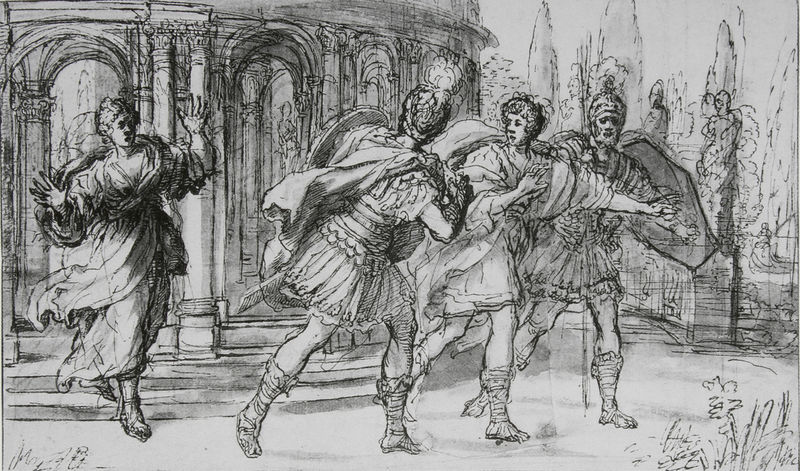
Titel: Rinaldo flieht mit Carlo und Ubaldo vor der Zauberin Armida
Künstler: Pietro da Cortona
Standort: London
Institution: British Museum
Schlagwörter: baum, dunkel, feder, gemälde, gruppe, hand, kampf, mann, schatten, umhang, weiß, bäume, frauen, landschaft, menschen, bewegung, frau, frisur, geste, grau, haar, hell, kleid, kleider, licht, männer, schwarz, skizze, szene, säule, säulen, zeichnung, dame, gebäude, gürtel, haus, park, wiese, rock, arme, barock, falten, sockel, gesten, hände, signatur, gräser, pappel, gehen, boden, gewand, mantel, stoffe, drei, gewänder, person, pflanzen, locken, rund, schuppen, garten, skulptur, statue, zypressen, beine, bewegt, federbusch, taille, bogen, italien, süden, röcke, schuhe, studie, warm, grafik, graphik, linien, platz, pilaster, angst, treppe, soldaten, falte, weib, drei männer, stufe, stufen, sandalen, knie, dekolleté, striche, flucht, bögen, laviert, schild, tusche, antike, abschied, kohle, zypresse, kniee, jungfrau, schraffur, festnahme, gefangennahme, halt, illustration, militär, schwarzweiß, schwert, uniform, waffen, konturen, lauf, flüchten, bleistift, helm, stiefel, entwurf, rüstung, kohlezeichnung, kapitelle, bleistiftzeichnung, rom, römer, sims, gebärden, jüngling, gesims, statuen, bündelpfeiler, firsur, toga, leder, verfolgung, krieger, entführung, erhoben, pinien, tempel, pavillon, rundtempel, helmbusch, vertreibung, tunika, burgfräulein, mitnehmen, römisch, plinte, federzeichnung, rufen, abakus, korintisch, rundbau, fires, schilde, rüstungen, südlich, kreidezeichnung, tiepolo, verlust, umrisszeichnung, waffenrock, abführen, rämer, legionäre, raimondi, begleiten, lederriemen, tuschezeichung, caligula, erhobene ghände, erhobene hände, guys, constantin, rüstng, verhaften, römische soldaten, soldateh, sansalen